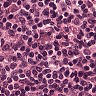
Metastatic tissue present: no